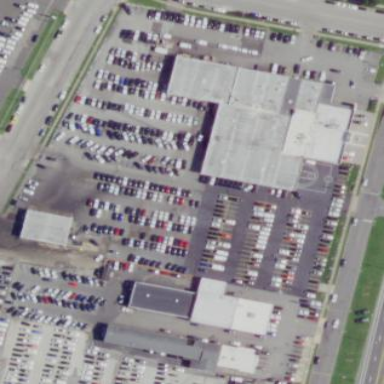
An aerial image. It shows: Shop that sells cars.